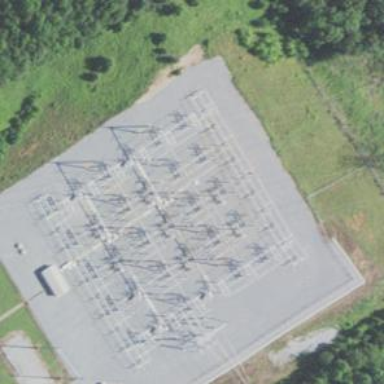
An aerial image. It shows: Switch used for power control.